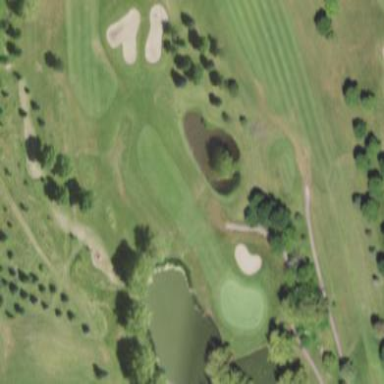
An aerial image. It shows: Grassy area designated as golf fairway.